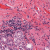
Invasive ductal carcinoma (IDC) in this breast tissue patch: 0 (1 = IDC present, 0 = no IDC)